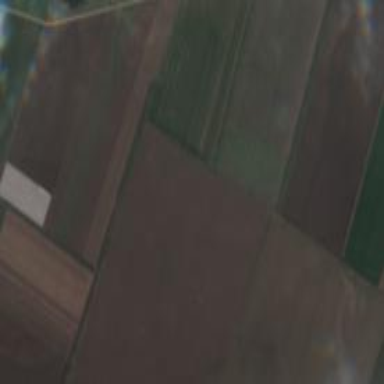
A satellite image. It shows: Farmland with wheat crops.